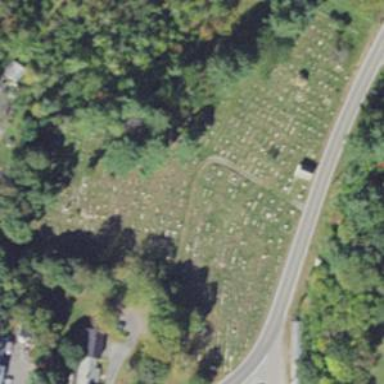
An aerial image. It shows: Cemetery.